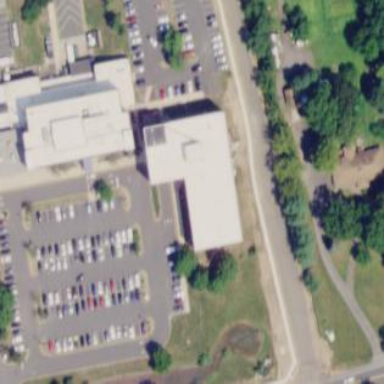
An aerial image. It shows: Hospital building.